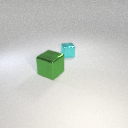
large green metal cube in front of small cyan metal cube